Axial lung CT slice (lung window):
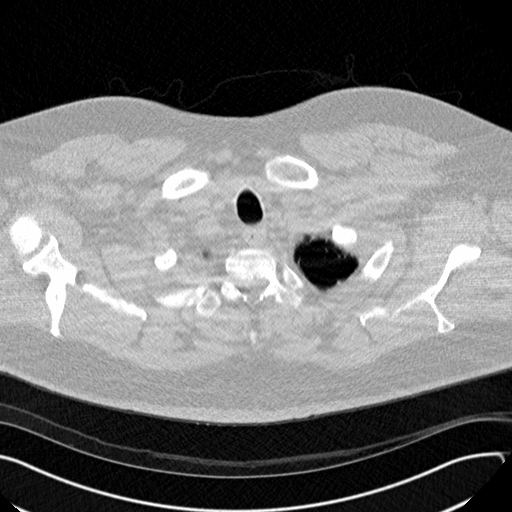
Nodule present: no